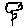
Label: flower